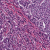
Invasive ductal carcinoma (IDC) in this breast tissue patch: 1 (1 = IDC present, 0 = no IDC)